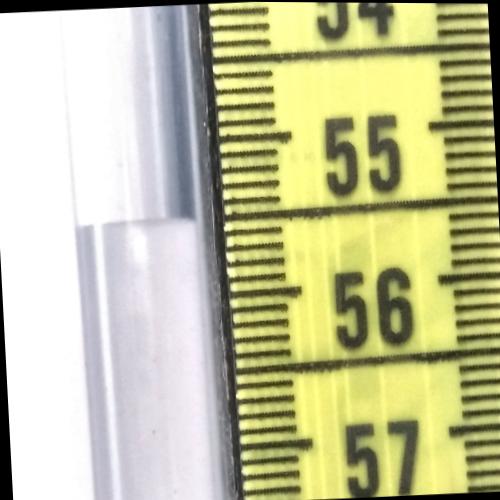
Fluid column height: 55.5 cm